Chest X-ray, PA view. Patient: 40 years old, sex M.
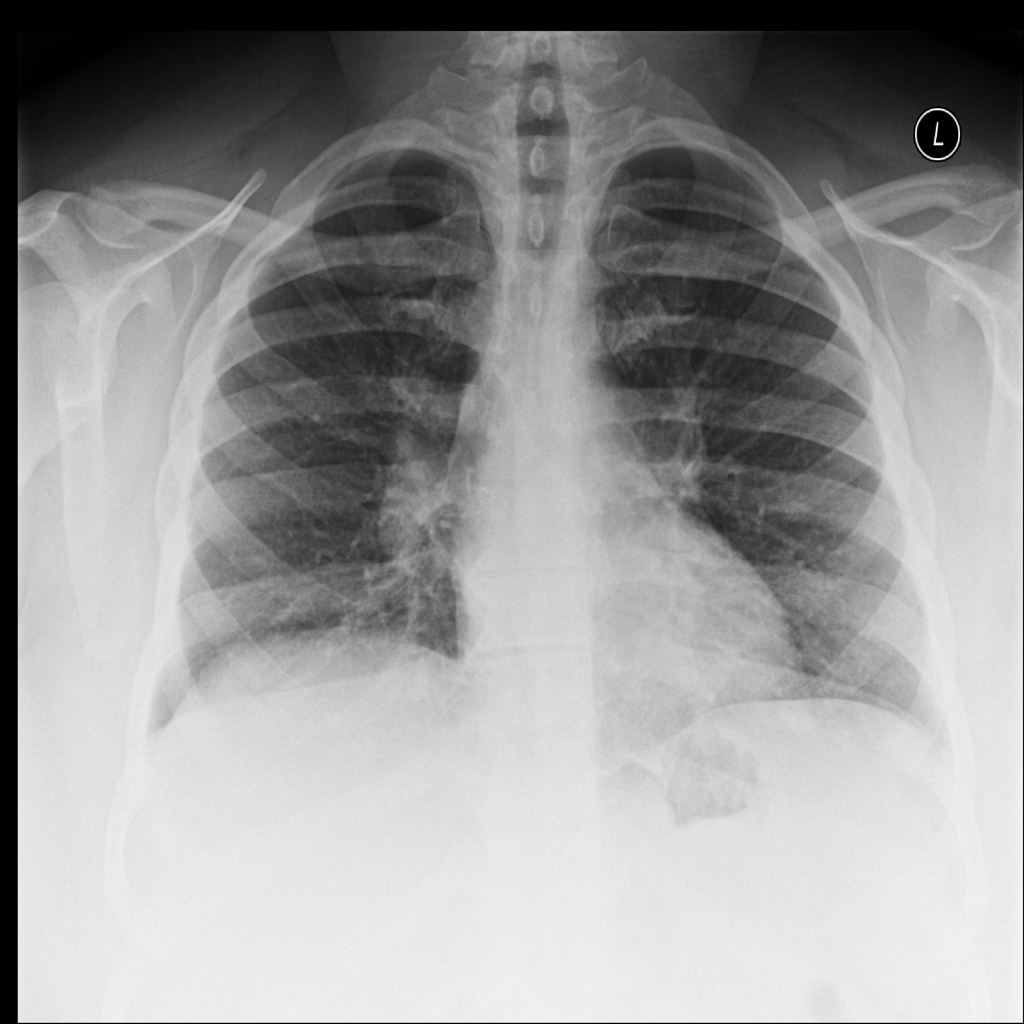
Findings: No Finding